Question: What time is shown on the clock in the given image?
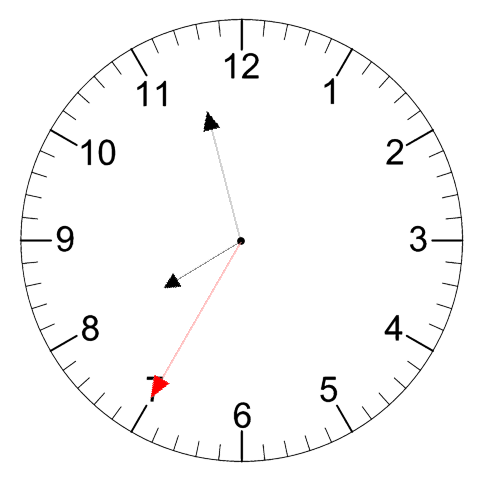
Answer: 07:57:35